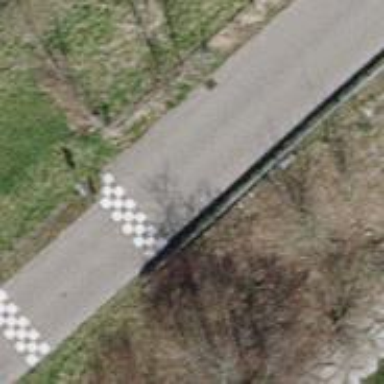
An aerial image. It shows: Unclassified road with traffic calming table.